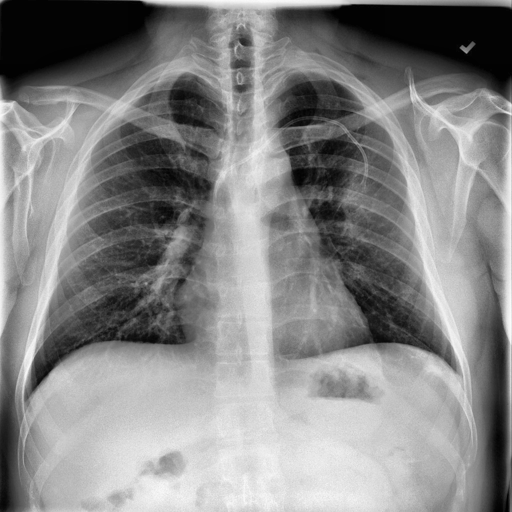
Finding: NORMAL